【题型】解答题　【知识点】解析几何　【难度】medium
已知椭圆$\Gamma: \dfrac{x^2}{4} + y^2 = 1$的左、右焦点分别为$F_1$、$F_2$, 直线$l: y = kx + m(m \neq 0)$与椭圆$\Gamma$交于$M$、$N$两点, (点$M$在点$N$的上方), 与$y$轴交于点$E$.

\noindent (1) 求椭圆$\Gamma$的离心率$e$;

\noindent (2) 若直线$l$过点$D(-1,0)$时, 设$\overrightarrow{EM} = \lambda \overrightarrow{DM}$, $\overrightarrow{EN} = \mu \overrightarrow{DN}$, 求证: $\lambda + \mu$为定值, 并求出该值;

\noindent (3) 当$k$为何值时, $|OM|^2 + |ON|^2$恒为定值, 并求此时三角形$MON$面积的最大值.
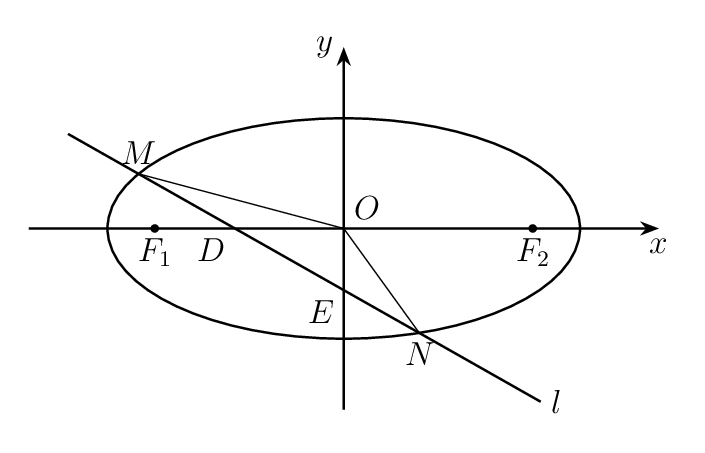
【解答】
\textbf{【详解】}
(1) 由$\Gamma: \dfrac{x^2}{4} + y^2 = 1$, 则$a = 2, b = 1$, 故$c = \sqrt{3}$, 所以离心率$e = \dfrac{c}{a} = \dfrac{\sqrt{3}}{2}$;

(2) 由题设, 联立$l: y = k(x + 1)$与$\Gamma: \dfrac{x^2}{4} + y^2 = 1$得, $(4k^2 + 1)x^2 + 8k^2x + 4k^2 - 4 = 0$,

设$M(x_1,y_1),N(x_2,y_2)$, 则$x_1 + x_2 = -\dfrac{8k^2}{4k^2 + 1}, x_1x_2 = \dfrac{4k^2 - 4}{4k^2 + 1}$,

因为$\overrightarrow{EM} = \lambda \overrightarrow{DM}, \overrightarrow{EN} = \mu \overrightarrow{DN}$, 所以$x_1 = \lambda(x_1 + 1), x_2 = \mu(x_2 + 1)$

$\implies \lambda + \mu = \dfrac{x_1}{x_1 + 1} + \dfrac{x_2}{x_2 + 1} = 2 - \dfrac{x_1 + x_2 + 2}{x_1x_2 + x_1 + x_2 + 1} = 2 - \dfrac{-\dfrac{8k^2}{4k^2 + 1} + 2}{\dfrac{4k^2 - 4}{4k^2 + 1} - \dfrac{8k^2}{4k^2 + 1} + 1} = 2 + \dfrac{2}{3} = \dfrac{8}{3}$;

(3) 由题设, 联立$\begin{cases}
y = kx + m \\
x^2 + 4y^2 = 4
\end{cases}$, 消元得$(4k^2 + 1)x^2 + 8kmx + 4m^2 - 4 = 0$, 设$M(x_1,y_1),N(x_2,y_2)$,

当$\Delta = 64k^2m^2 - 16(4k^2 + 1)(m^2 - 1) > 0$, 即$4k^2 - m^2 + 1 > 0$时, 则$x_1 + x_2 = -\dfrac{8km}{4k^2 + 1}, x_1x_2 = \dfrac{4m^2 - 4}{4k^2 + 1}$,

$x_1^2 + x_2^2 = (x_1 + x_2)^2 - 2x_1x_2 = \left(-\dfrac{8km}{4k^2 + 1}\right)^2 - 2 \times \dfrac{4m^2 - 4}{4k^2 + 1} = \dfrac{8(4k^2m^2 - m^2 + 4k^2 + 1)}{(4k^2 + 1)^2}$,

则$|OM|^2 + |ON|^2 = x_1^2 + 1 - \dfrac{x_1^2}{4} + x_2^2 + 1 - \dfrac{x_2^2}{4}$

$= 2 + \dfrac{3}{4}(x_1^2 + x_2^2) = 2 + \dfrac{24k^2m^2 - 6m^2 + 24k^2 + 6}{(4k^2 + 1)^2} = 2 + \dfrac{6m^2(4k^2 - 1) + 6(4k^2 + 1)}{(4k^2 + 1)^2}$,

当$|OM|^2 + |ON|^2$为定值时, 即与$m^2$无关, 故$4k^2 - 1 = 0$, 得$k = \pm \dfrac{1}{2}$,

此时$|MN| = \sqrt{k^2 + 1}\sqrt{(x_1 + x_2)^2 - 4x_1x_2} = 4\sqrt{k^2 + 1} \times \dfrac{\sqrt{4k^2 + 1 - m^2}}{1 + 4k^2} = \sqrt{5} \times \sqrt{2 - m^2}$,

又点$O$到直线$l$的距离$d = \dfrac{|m|}{\sqrt{1 + k^2}} = \dfrac{2|m|}{\sqrt{5}}$,

所以$S_{\triangle MON} = \dfrac{1}{2} \times d \times |MN| = |m| \cdot \sqrt{2 - m^2} \le \dfrac{m^2 + 2 - m^2}{2} = 1$,

当且仅当$|m| = \sqrt{2 - m^2}$, 即$m = \pm 1$时, 等号成立,

经检验, 此时$\Delta > 0$成立, 所以$\triangle MON$面积的最大值为$1$.
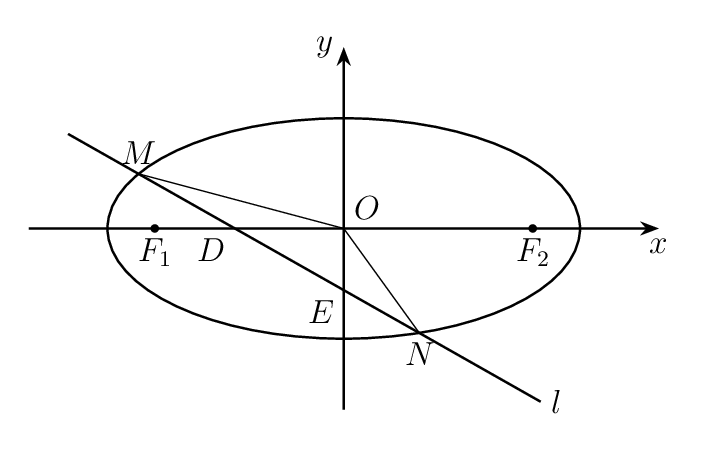